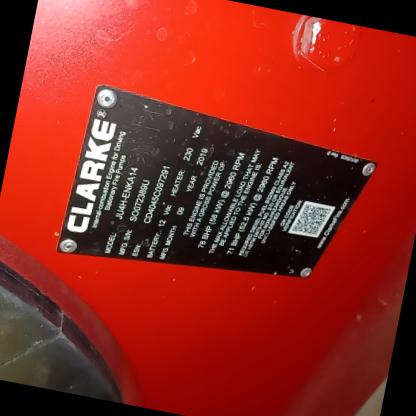
Klasa: tabliczka-znamionowa